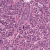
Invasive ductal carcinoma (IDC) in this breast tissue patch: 1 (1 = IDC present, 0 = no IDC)